Field crop: maize
Growth stage: 2
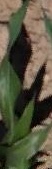
Species: maize